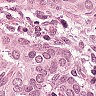
Metastatic tissue present: yes